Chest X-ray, PA view. Patient: 37 years old, sex M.
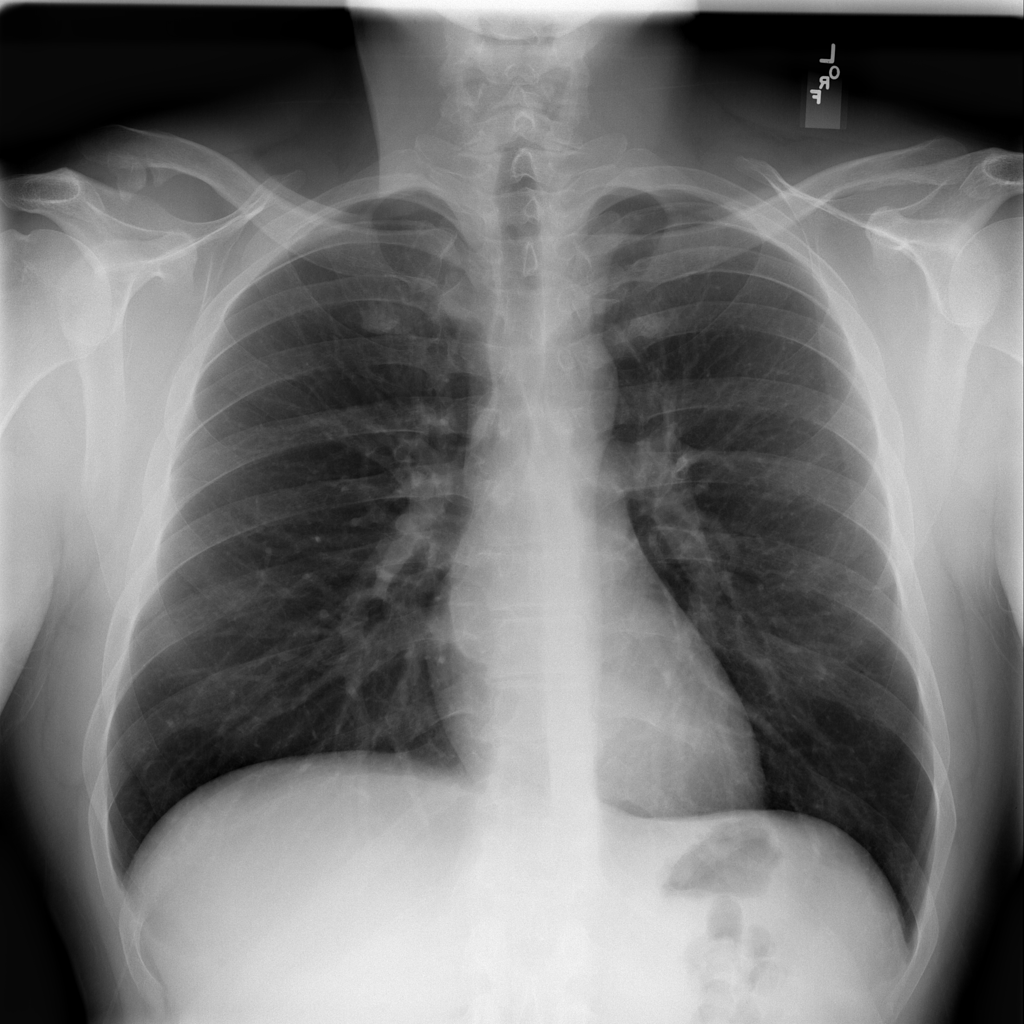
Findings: No Finding